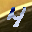
Label: 4